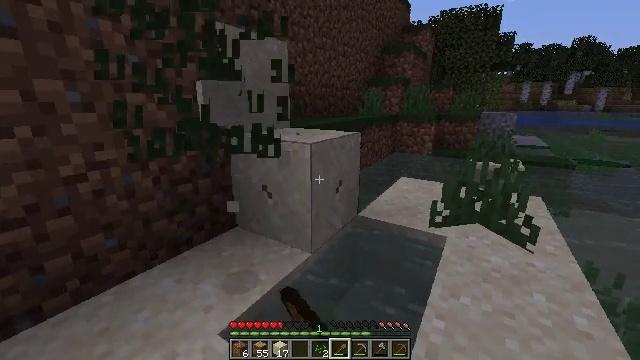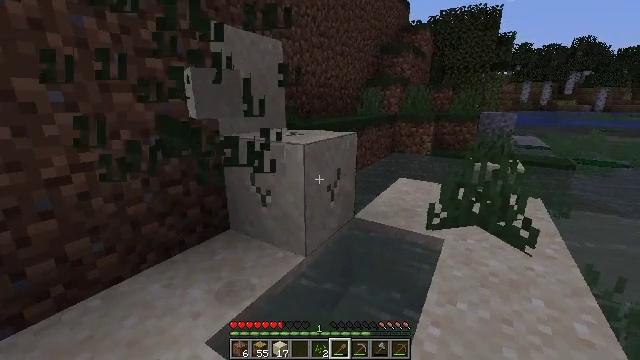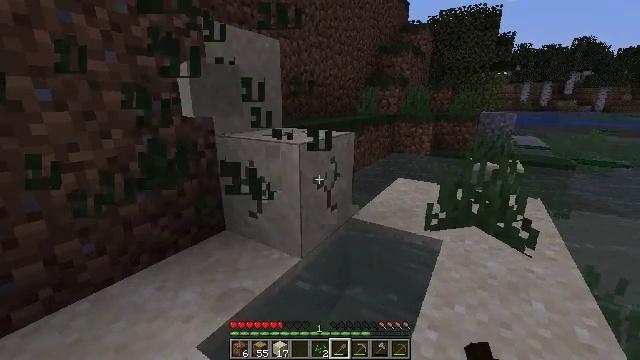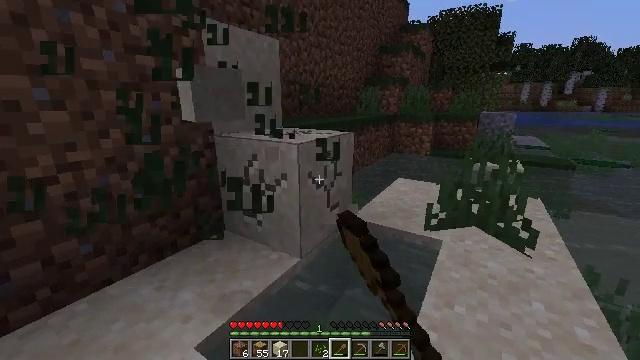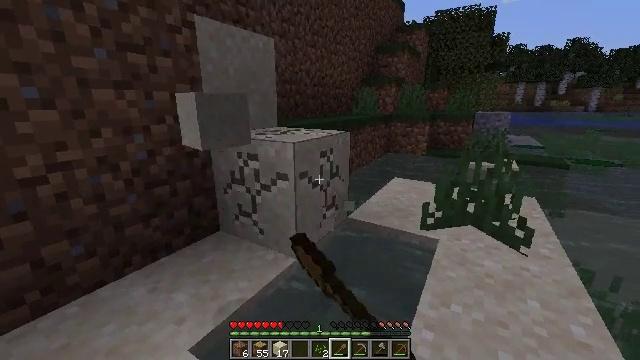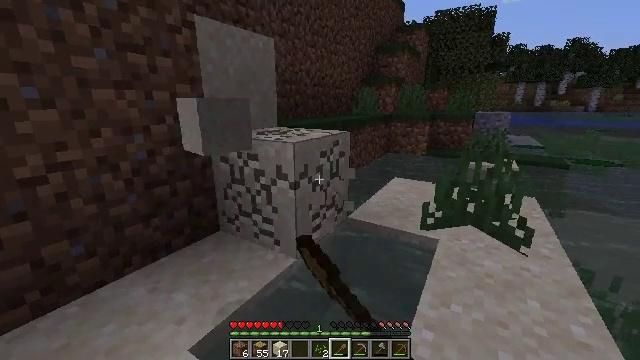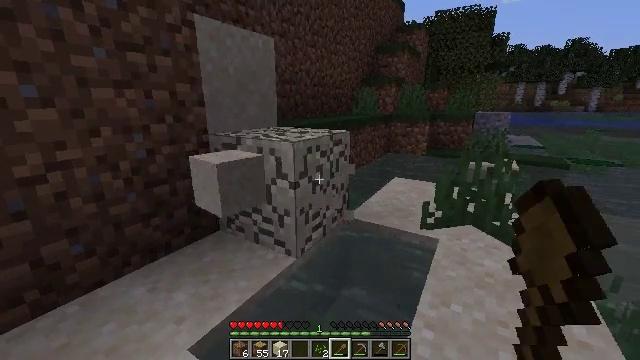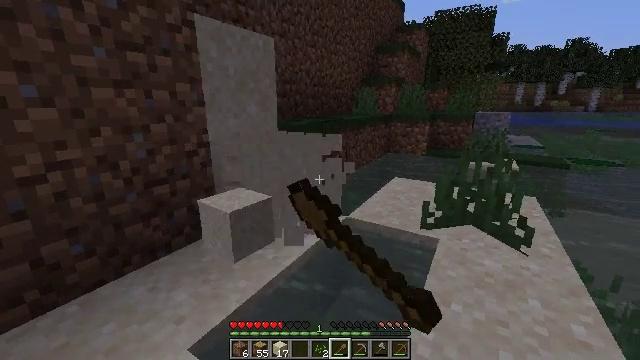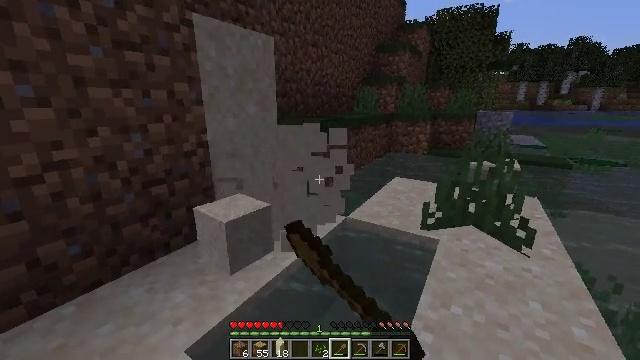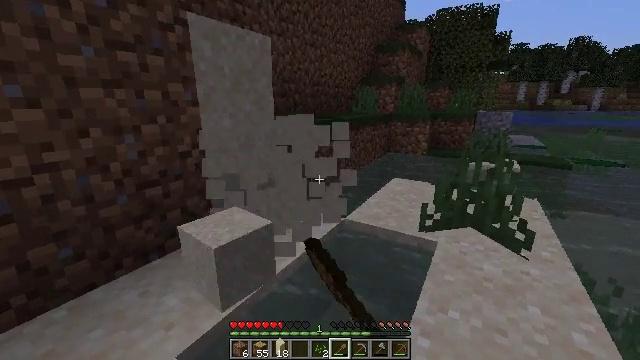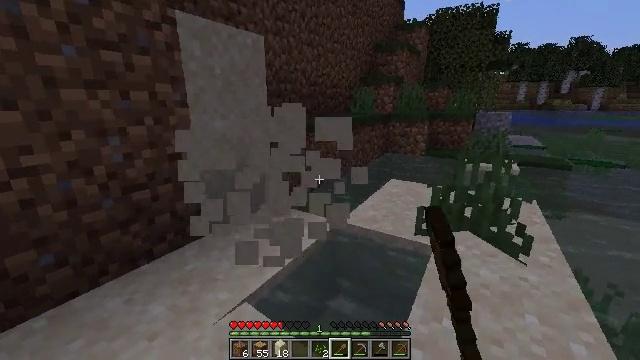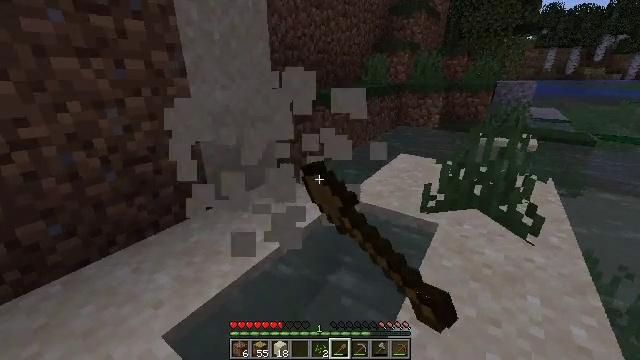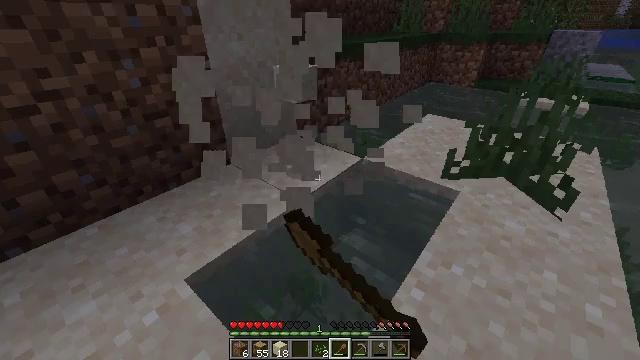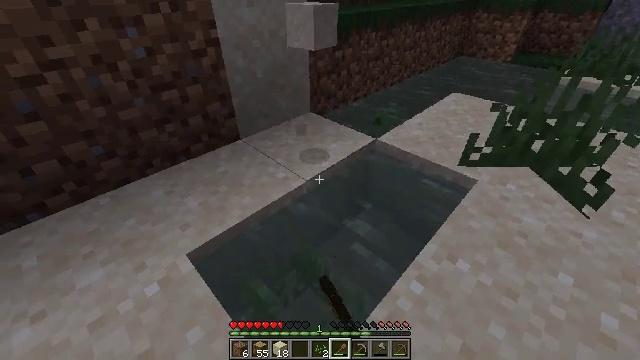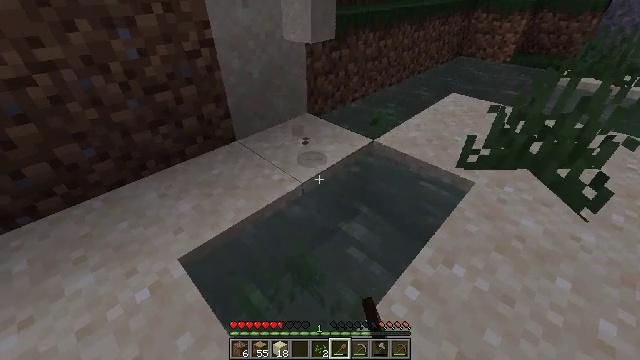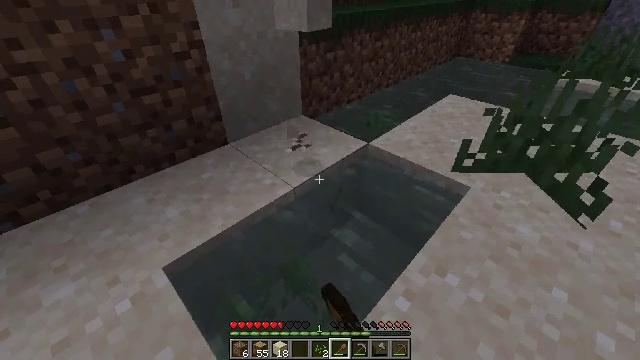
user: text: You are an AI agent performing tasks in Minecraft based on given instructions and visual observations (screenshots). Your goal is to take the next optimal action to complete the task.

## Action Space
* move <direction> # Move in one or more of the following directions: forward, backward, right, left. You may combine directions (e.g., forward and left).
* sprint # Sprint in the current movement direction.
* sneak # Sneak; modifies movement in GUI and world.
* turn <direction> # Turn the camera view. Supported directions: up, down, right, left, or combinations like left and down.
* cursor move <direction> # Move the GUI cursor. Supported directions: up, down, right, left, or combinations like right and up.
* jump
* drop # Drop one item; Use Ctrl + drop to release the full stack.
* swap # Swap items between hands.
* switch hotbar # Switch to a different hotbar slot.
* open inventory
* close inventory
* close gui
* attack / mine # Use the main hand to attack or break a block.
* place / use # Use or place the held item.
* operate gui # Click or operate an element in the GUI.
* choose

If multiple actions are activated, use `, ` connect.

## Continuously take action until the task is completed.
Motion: motion action
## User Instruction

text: Gather sand from the desert.
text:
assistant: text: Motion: sneak, attack / mine
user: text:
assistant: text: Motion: sneak, attack / mine
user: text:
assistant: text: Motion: sneak, attack / mine
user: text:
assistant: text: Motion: sneak, attack / mine
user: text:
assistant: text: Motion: sneak, attack / mine
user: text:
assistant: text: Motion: sneak, attack / mine
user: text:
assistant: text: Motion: sneak, attack / mine
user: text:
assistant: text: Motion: move forward and move right, sneak, attack / mine
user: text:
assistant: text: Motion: move forward and move right, sneak, attack / mine
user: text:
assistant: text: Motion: move forward and move right, sneak, attack / mine
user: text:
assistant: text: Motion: move forward and move right, sneak, turn left and down, attack / mine
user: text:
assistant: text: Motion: move forward and move right, sneak, turn left and down, attack / mine
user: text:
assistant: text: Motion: move forward and move right, sneak, turn left and down, attack / mine
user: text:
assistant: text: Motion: move forward and move right, sneak, attack / mine
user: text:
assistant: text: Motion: sneak, attack / mine
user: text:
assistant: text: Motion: sneak, attack / mine
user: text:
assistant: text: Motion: sneak, attack / mine
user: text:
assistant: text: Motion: sneak, attack / mine
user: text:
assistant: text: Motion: sneak, attack / mine
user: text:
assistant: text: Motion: sneak, attack / mine
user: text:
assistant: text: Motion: sneak, attack / mine
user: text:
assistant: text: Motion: sneak, attack / mine
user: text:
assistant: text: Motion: sneak, attack / mine
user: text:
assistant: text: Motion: sneak, attack / mine
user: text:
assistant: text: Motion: sneak, turn left, attack / mine
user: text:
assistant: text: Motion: sneak, turn left and down, attack / mine
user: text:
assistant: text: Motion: move forward, sneak, turn left, attack / mine
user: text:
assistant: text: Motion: move forward and move left, sneak, turn left, attack / mine
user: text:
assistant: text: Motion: move forward and move left, sneak, attack / mine
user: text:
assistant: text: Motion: move forward, sneak, attack / mine